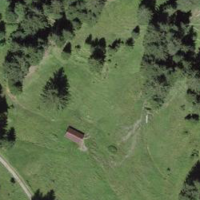
EUNIS habitat code: 31
Species observed at this site:
Caltha palustris